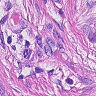
Metastatic tissue present: yes